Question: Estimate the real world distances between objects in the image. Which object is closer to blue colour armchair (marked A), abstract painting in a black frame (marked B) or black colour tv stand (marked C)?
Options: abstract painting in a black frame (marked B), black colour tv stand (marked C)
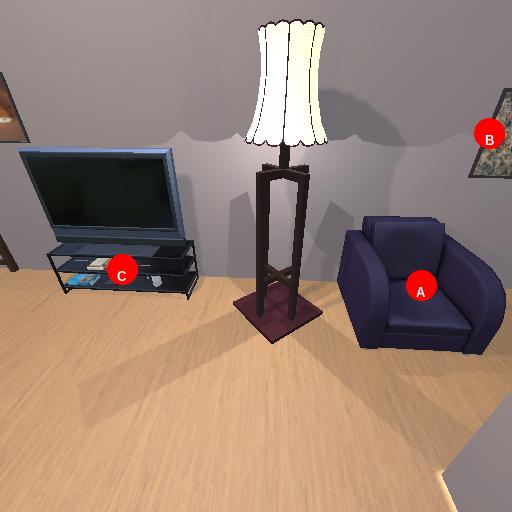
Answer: abstract painting in a black frame (marked B)